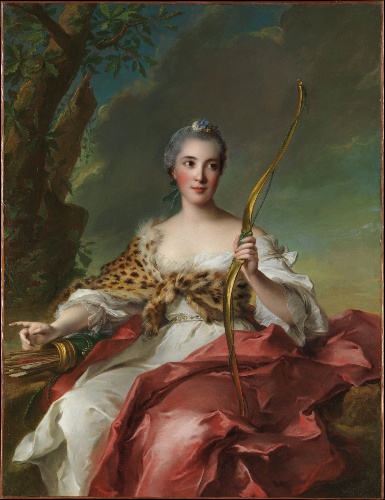
Title: Madame Bergeret de Frouville as Diana
Artist: Jean Marc Nattier
Artist bio: French, Paris 1685–1766 Paris
Date: 1756
Object type: Painting
Classification: Paintings
Medium: Oil on canvas
Dimensions: 53 3/4 x 41 3/8 in. (136.5 x 105.1 cm)
Department: European Paintings
Credit line: Rogers Fund, 1903
Accession year: 1903
Repository: Metropolitan Museum of Art, New York, NY
Tags: Bow and Arrow|Portraits|Diana